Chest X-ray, PA view. Patient: 41 years old, sex F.
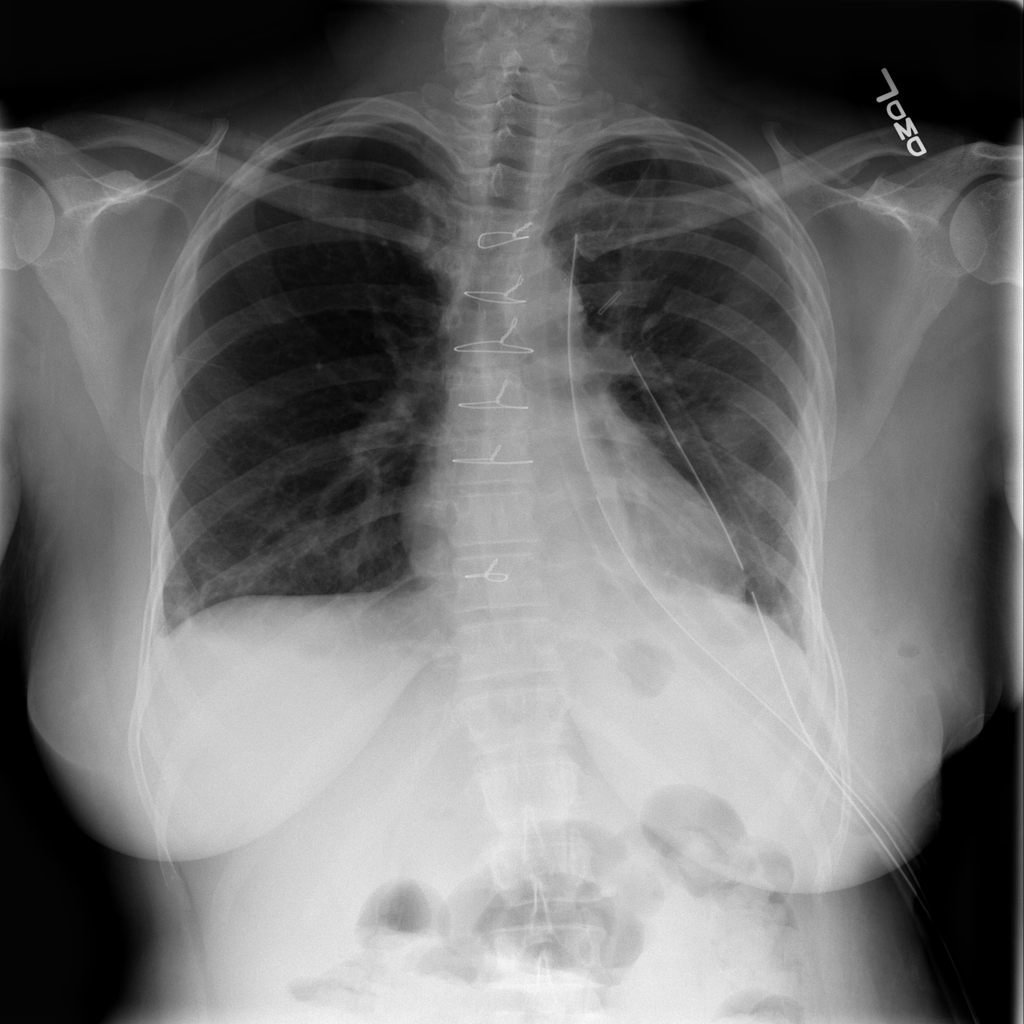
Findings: Pneumothorax